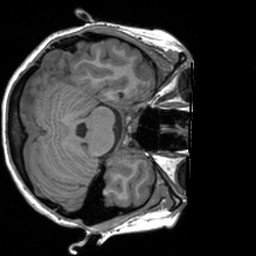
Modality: T1w
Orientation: axial
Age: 20
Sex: female
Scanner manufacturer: siemens
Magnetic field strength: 3 T
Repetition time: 1.9 s
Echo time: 0.00226 s